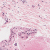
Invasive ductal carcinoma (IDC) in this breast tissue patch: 0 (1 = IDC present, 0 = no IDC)